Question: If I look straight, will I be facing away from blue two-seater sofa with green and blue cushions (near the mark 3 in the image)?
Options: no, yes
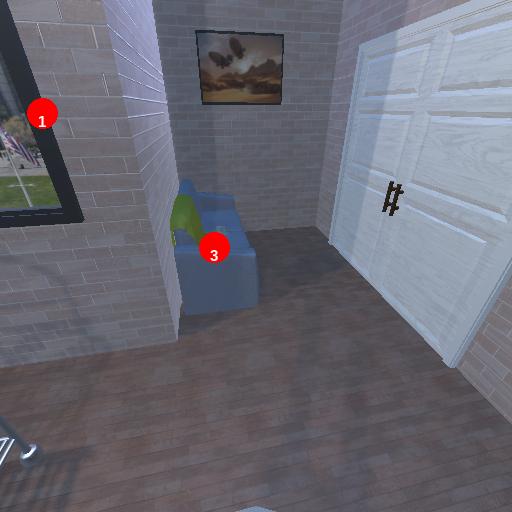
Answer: no